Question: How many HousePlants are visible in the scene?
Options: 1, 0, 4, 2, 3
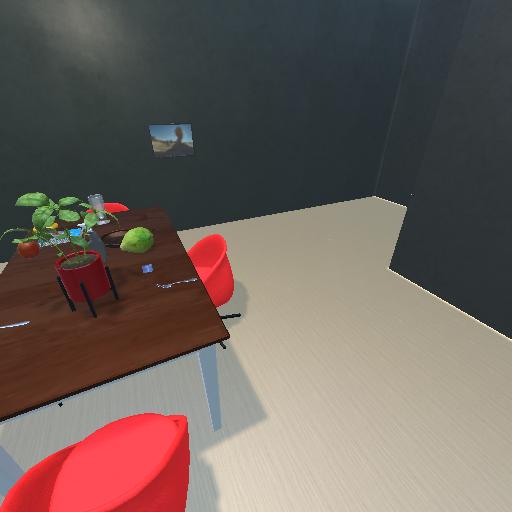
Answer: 1